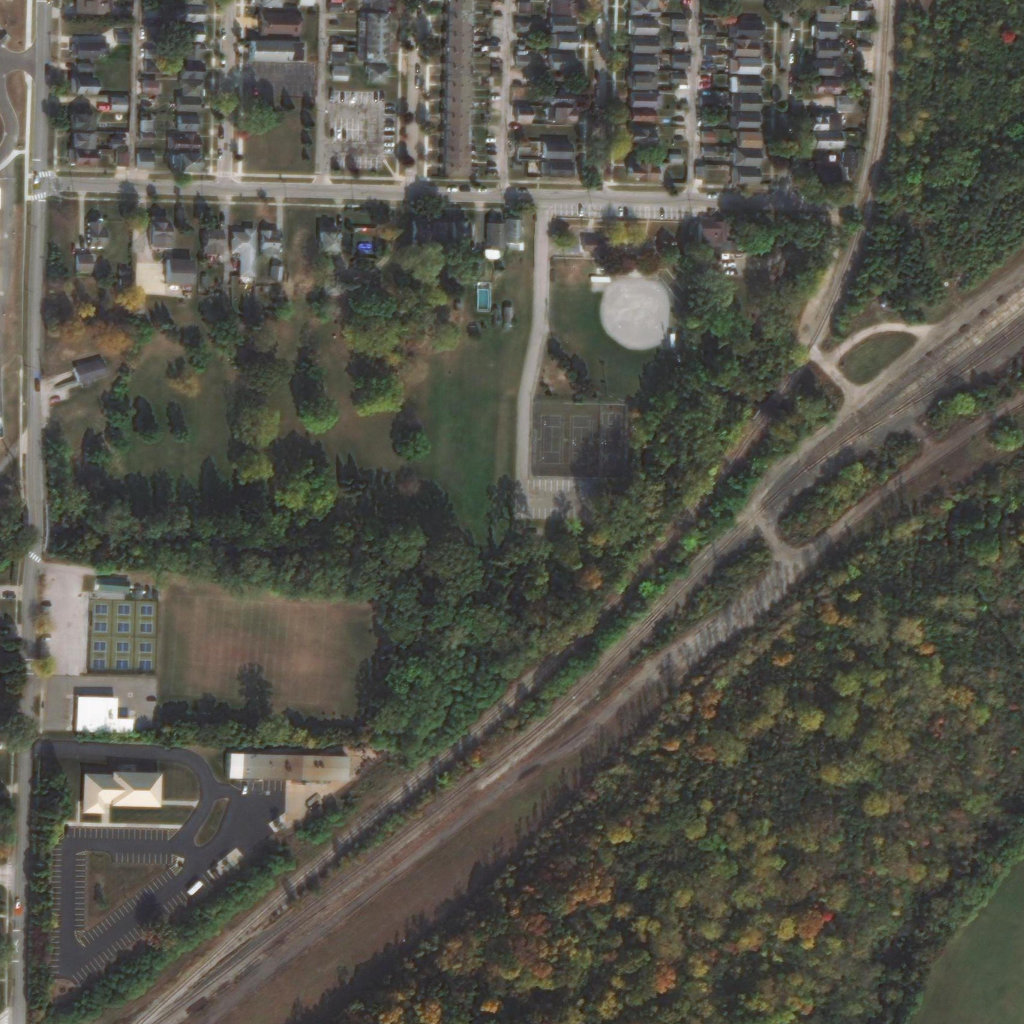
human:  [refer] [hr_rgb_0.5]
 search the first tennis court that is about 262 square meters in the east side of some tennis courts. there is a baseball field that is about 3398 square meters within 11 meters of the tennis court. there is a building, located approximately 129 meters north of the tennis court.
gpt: <box>[[55, 40, 57, 45, 0]]</box>

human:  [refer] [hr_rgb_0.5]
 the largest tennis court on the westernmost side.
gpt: <box>[[8, 58, 15, 65, 0]]</box>

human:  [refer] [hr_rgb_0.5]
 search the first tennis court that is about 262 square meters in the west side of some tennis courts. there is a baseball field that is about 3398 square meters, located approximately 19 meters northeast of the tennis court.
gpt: <box>[[52, 40, 54, 45, 0]]</box>

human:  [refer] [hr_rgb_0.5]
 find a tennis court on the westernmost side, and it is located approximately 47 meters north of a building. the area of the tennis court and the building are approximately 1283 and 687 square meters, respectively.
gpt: <box>[[8, 58, 15, 65, 0]]</box>